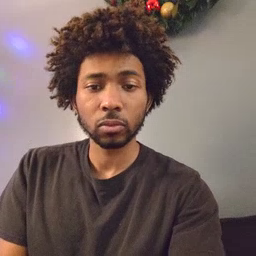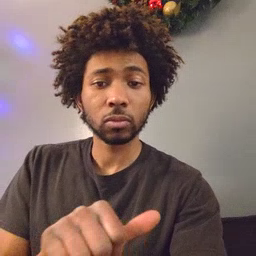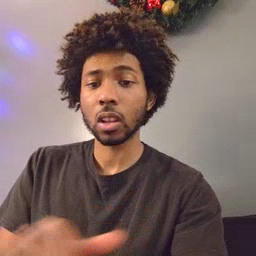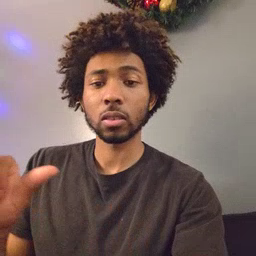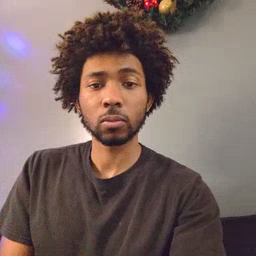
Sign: any